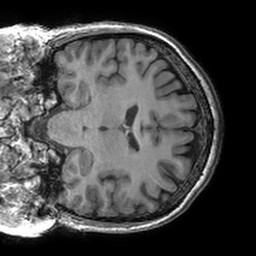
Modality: T1w
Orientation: coronal
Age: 65
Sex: female